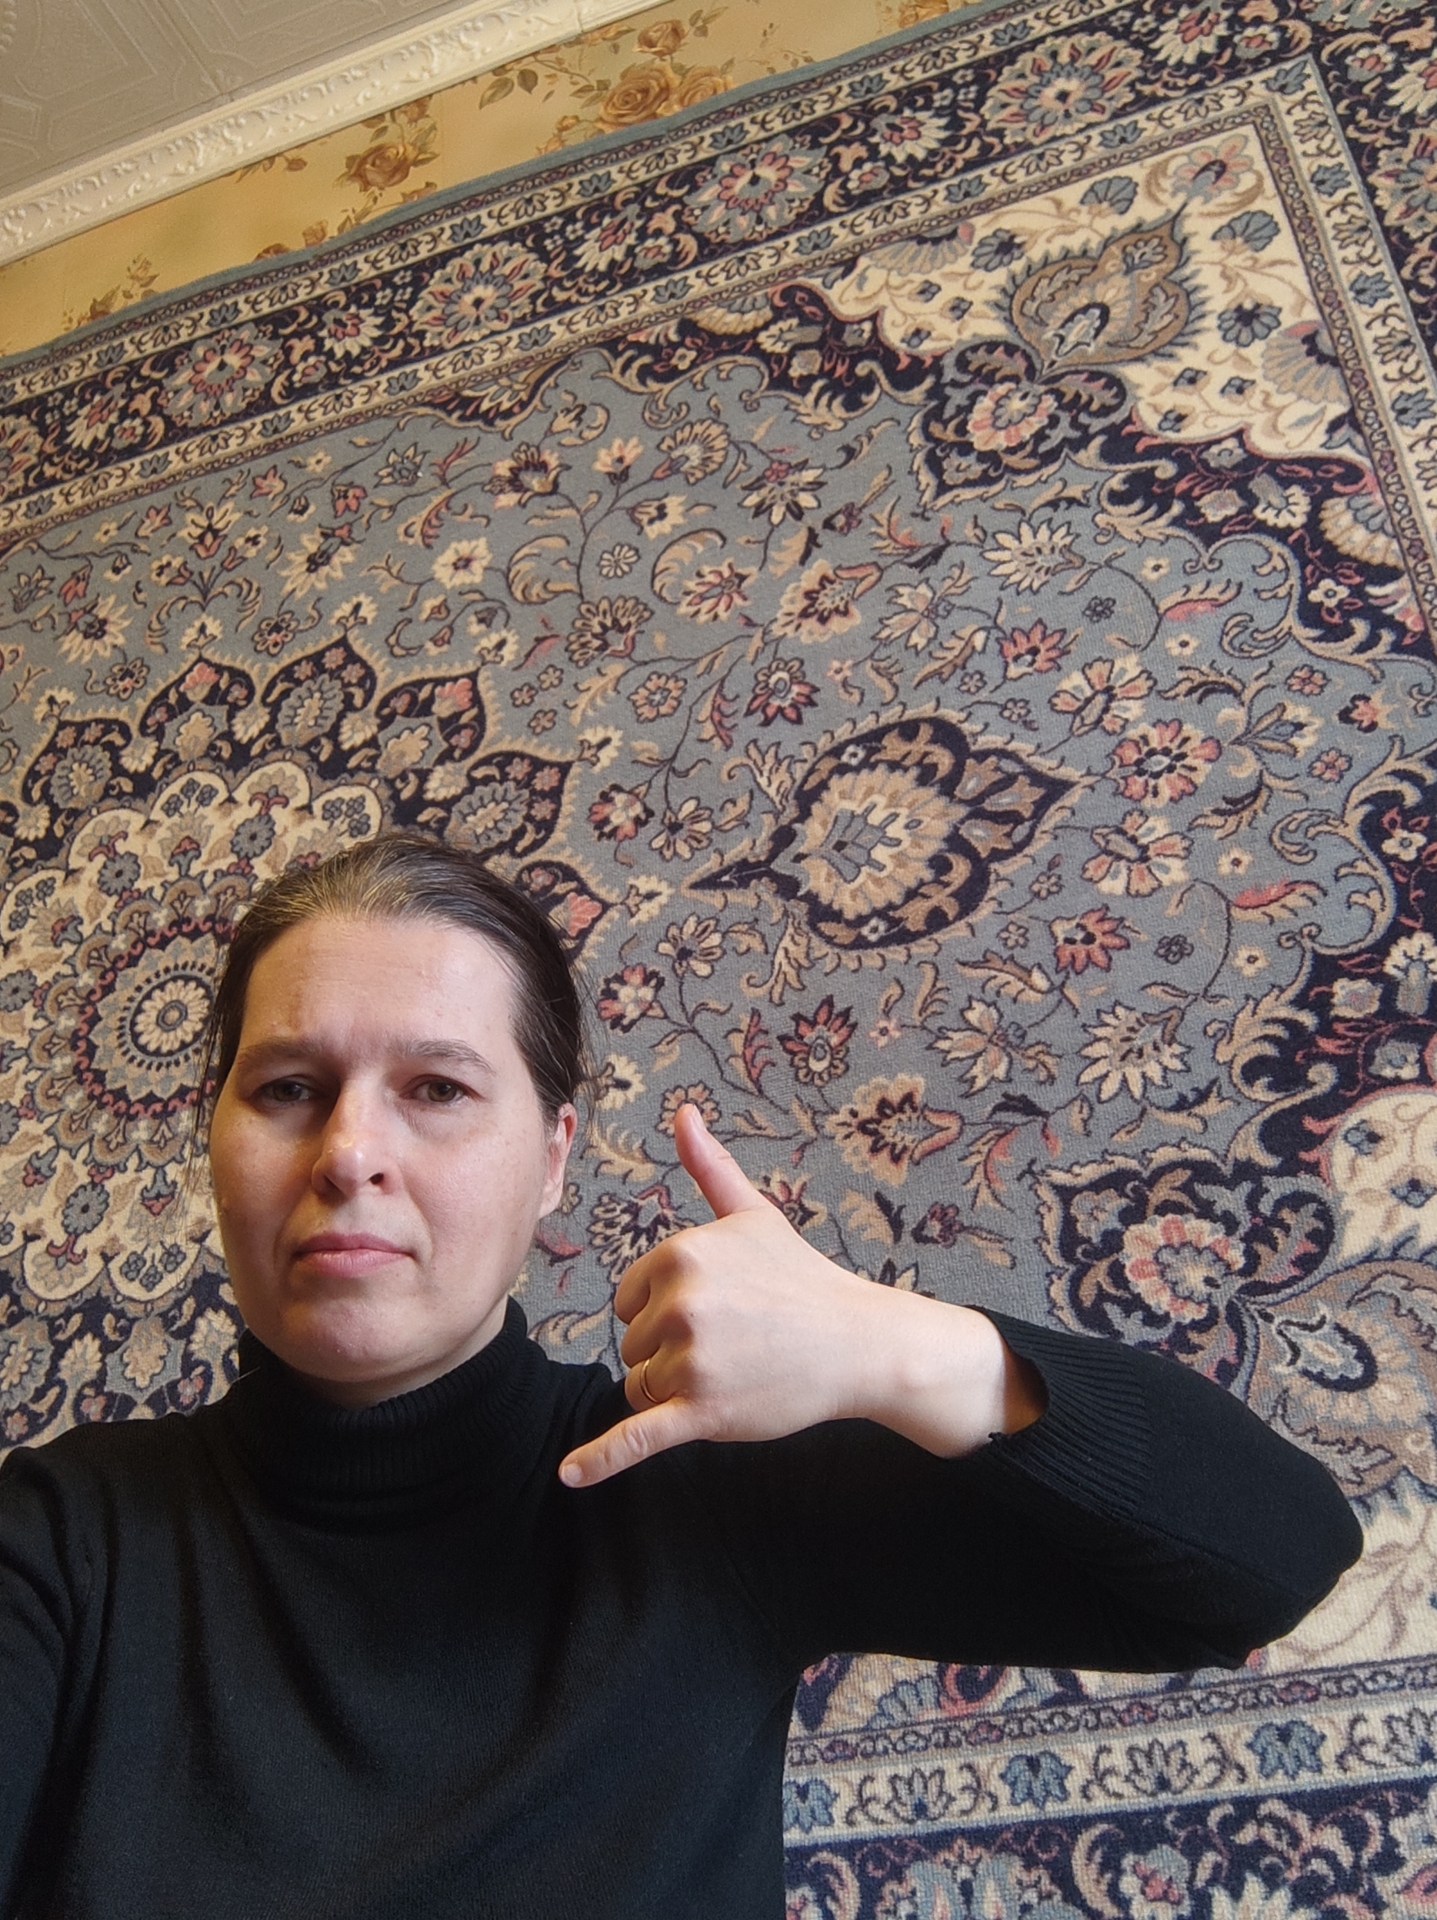
Label: clear